Question: I'm trying to implement my own version of a dice roller.
So far I've reached a decent result, my solution is not very flexible yet but I like the realism of the physics.
I have an issue, though: sometimes a dice lands on it's edge and it keeps that unnatural position for the rest of the time.
How can I avoid it?
I tried to tweak the physics materials, the rigid body simulation, the scale of the dice and the system gravity with no success.
Maybe I did not find the right mix or maybe I'm missing something.
I will appreciate any suggestions thanks
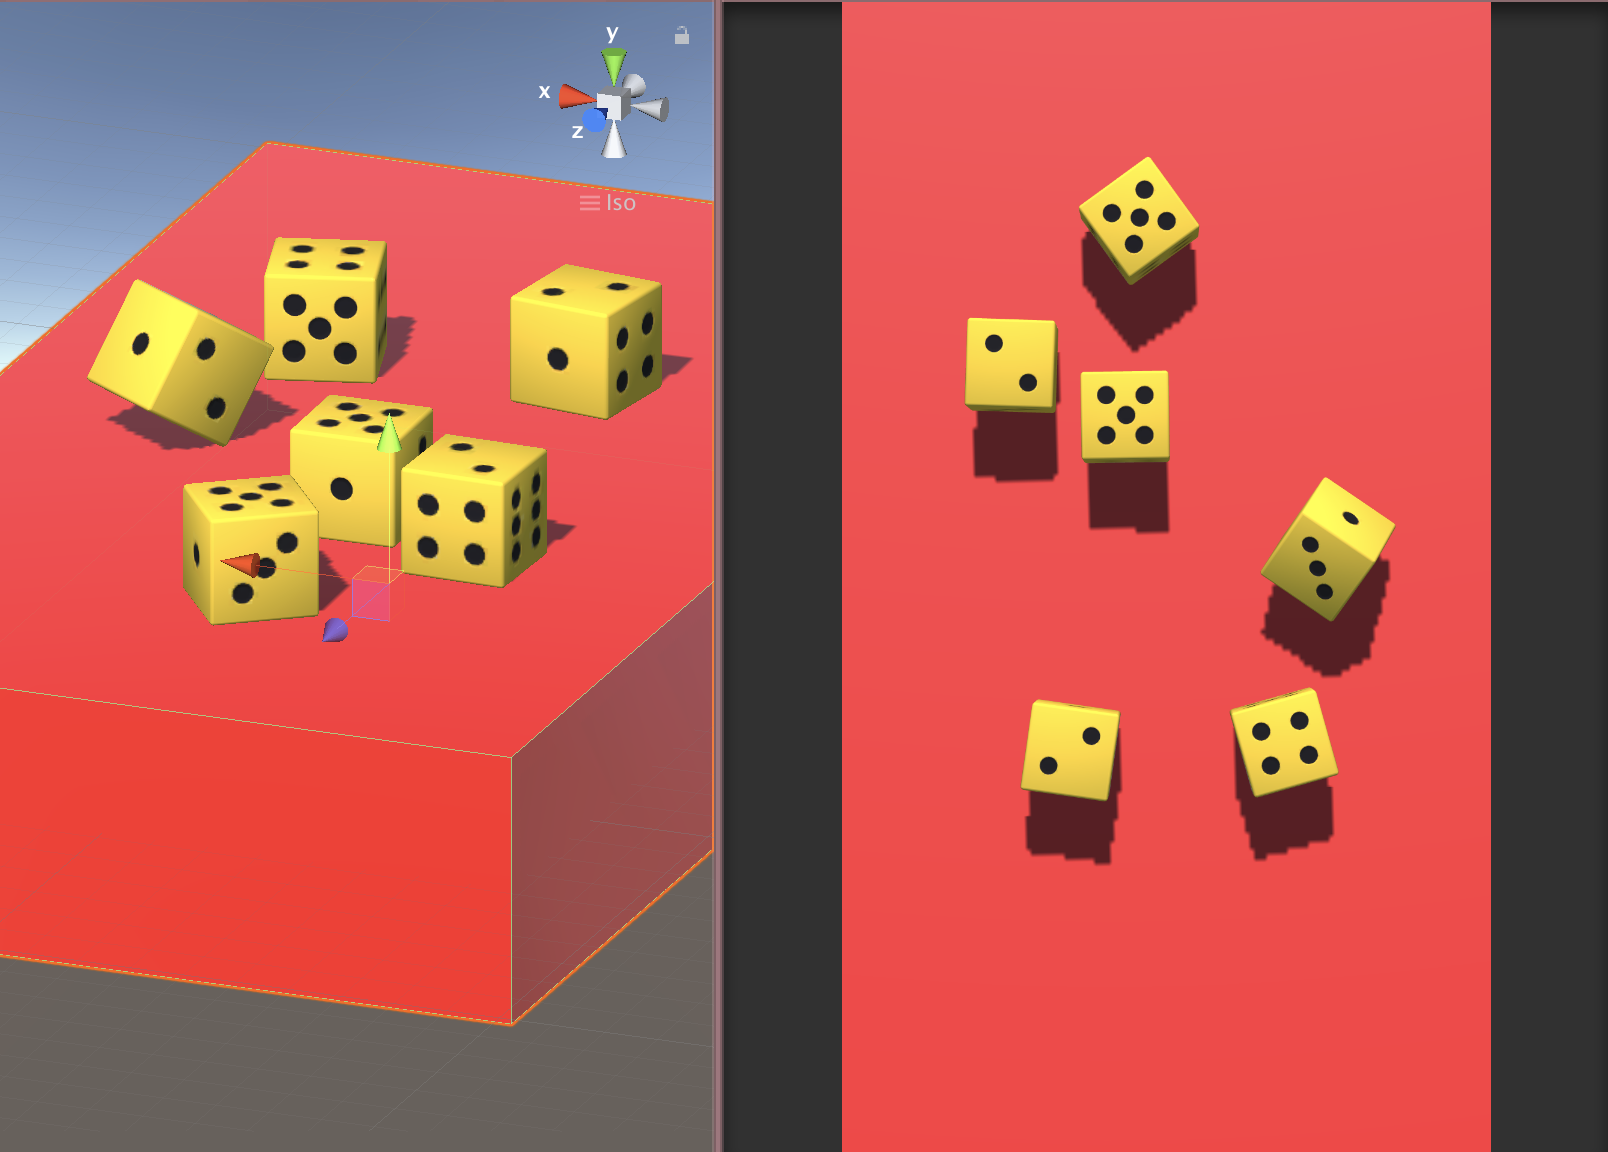
Answer: you can iterate thorugh your dice, find ones that are sleeping (Rigidbody.IsSleeping) and for those that are check the angles are not wierd (i.e. one of the angles should be close to multiplies of 90), and apply some random torque for those that are likely to stand on edge